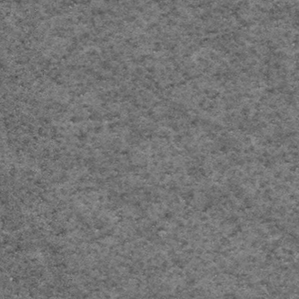
Label: frost